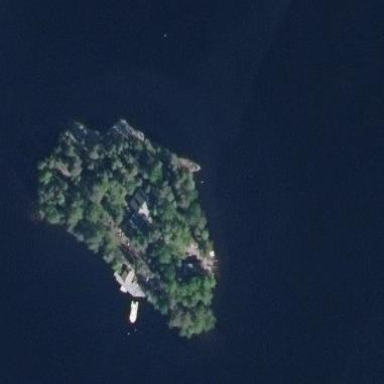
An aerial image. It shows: Islet.